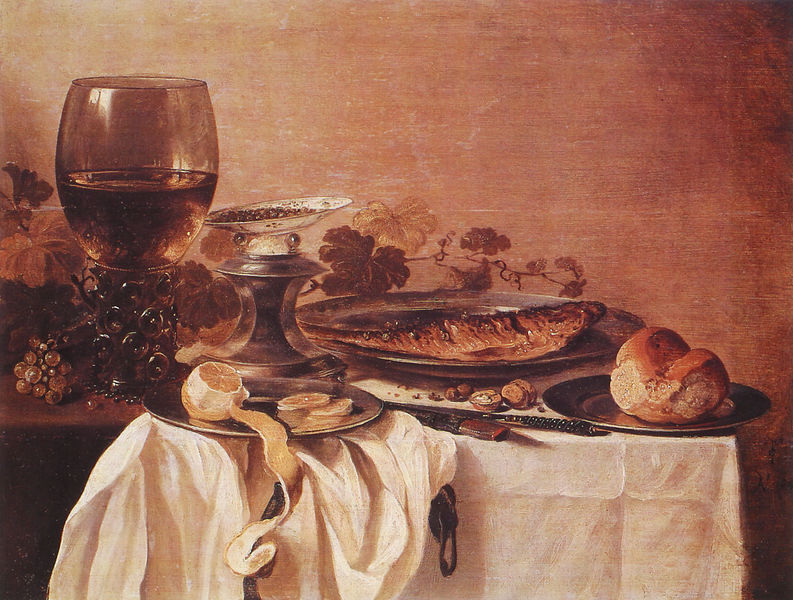
Titel: Stilleben mit Fisch
Künstler: Pieter Claesz
Institution: Amsterdam, Rijksmuseum
Schlagwörter: blätter, gemälde, laub, braun, getränk, glas, orange, tisch, weiss, messer, schale, silber, teller, niederlande, tischdecke, tischtuch, kelch, blatt, ranken, schalen, stilleben, stillleben, trauben, essen, wein, brot, drapierung, arrangement, vergänglichkeit, zinn, scheiben, weinglas, ranke, drappiert, fisch, weintrauben, silberteller, besteck, weinlaub, traube, zitrone, weinranken, nuss, nüsse, forelle, zitronenschale, brötchen, krumen, krümel, völlerei, druchsichtig, zubereitet, stillebne, tishctuch, shaöe